Question: '''
Delete(key, T){
BstTree TmpCell; //one tree node
if(T == NULL)
return Not Found;
else if(key < T->data)
T->LeftChild = Delete(key, T->LeftChild);
else if(key > T->data)
T->RightChild = Delete(key, T->RightChild);
else if(T->LeftChild&& T->RightChild){
TmpCell = Findmin(T->RightChild);
T->data = TmpCell->data;
T->RightChild = Delete(T->data, T->RightChild);
}
else{
TmpCell = T;
if(T->LeftChild = NULL) T= T->RightChild;
if(T->RightChild = NULL) T=T->LeftChild;
free(TmpCell);
}
return T;
}
'''

I found the code in <<data structures and algorithm analysis in C>> .
If I want to delete 14
'''
else{
TmpCell = T;
if(T->LeftChild = NULL) T = T->RightChild;
if(T->RightChild = NULL) T =T->LeftChild;
free(TmpCell);
}
'''
After I find 14, T (14) moves to T's LeftChild (13), but TmpCell is still pointing to 14, and then I free it. But when I output the Tree, it outputs 13, so how did 13 get connected to 14's parent?
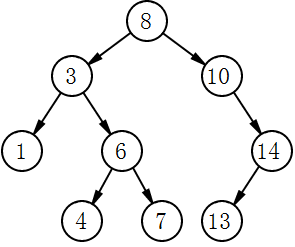
Answer: The "connecting" part happens when 'Delete''s return value is assigned to something, i.e. in the lines
'''
T->LeftChild = Delete(key, T->LeftChild);
'''
and
'''
T->RightChild = Delete(key, T->RightChild);
'''
in the function itself, and at its caller:
'''
myTree = Delete(x, myTree);
'''
(that's how you're supposed to call it).